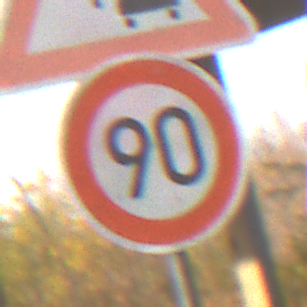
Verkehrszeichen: Geschwindigkeit90
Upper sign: Stau
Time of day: SunriseSunset
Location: Roofed (Suburban)
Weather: Clear
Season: NotSpecified
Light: Natural